Field crop: maize
Growth stage: 2
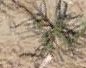
Species: salsola